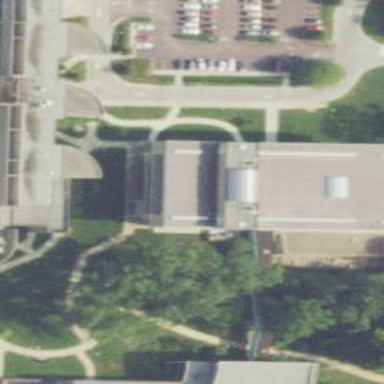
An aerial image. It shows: University building housing library.